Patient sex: F
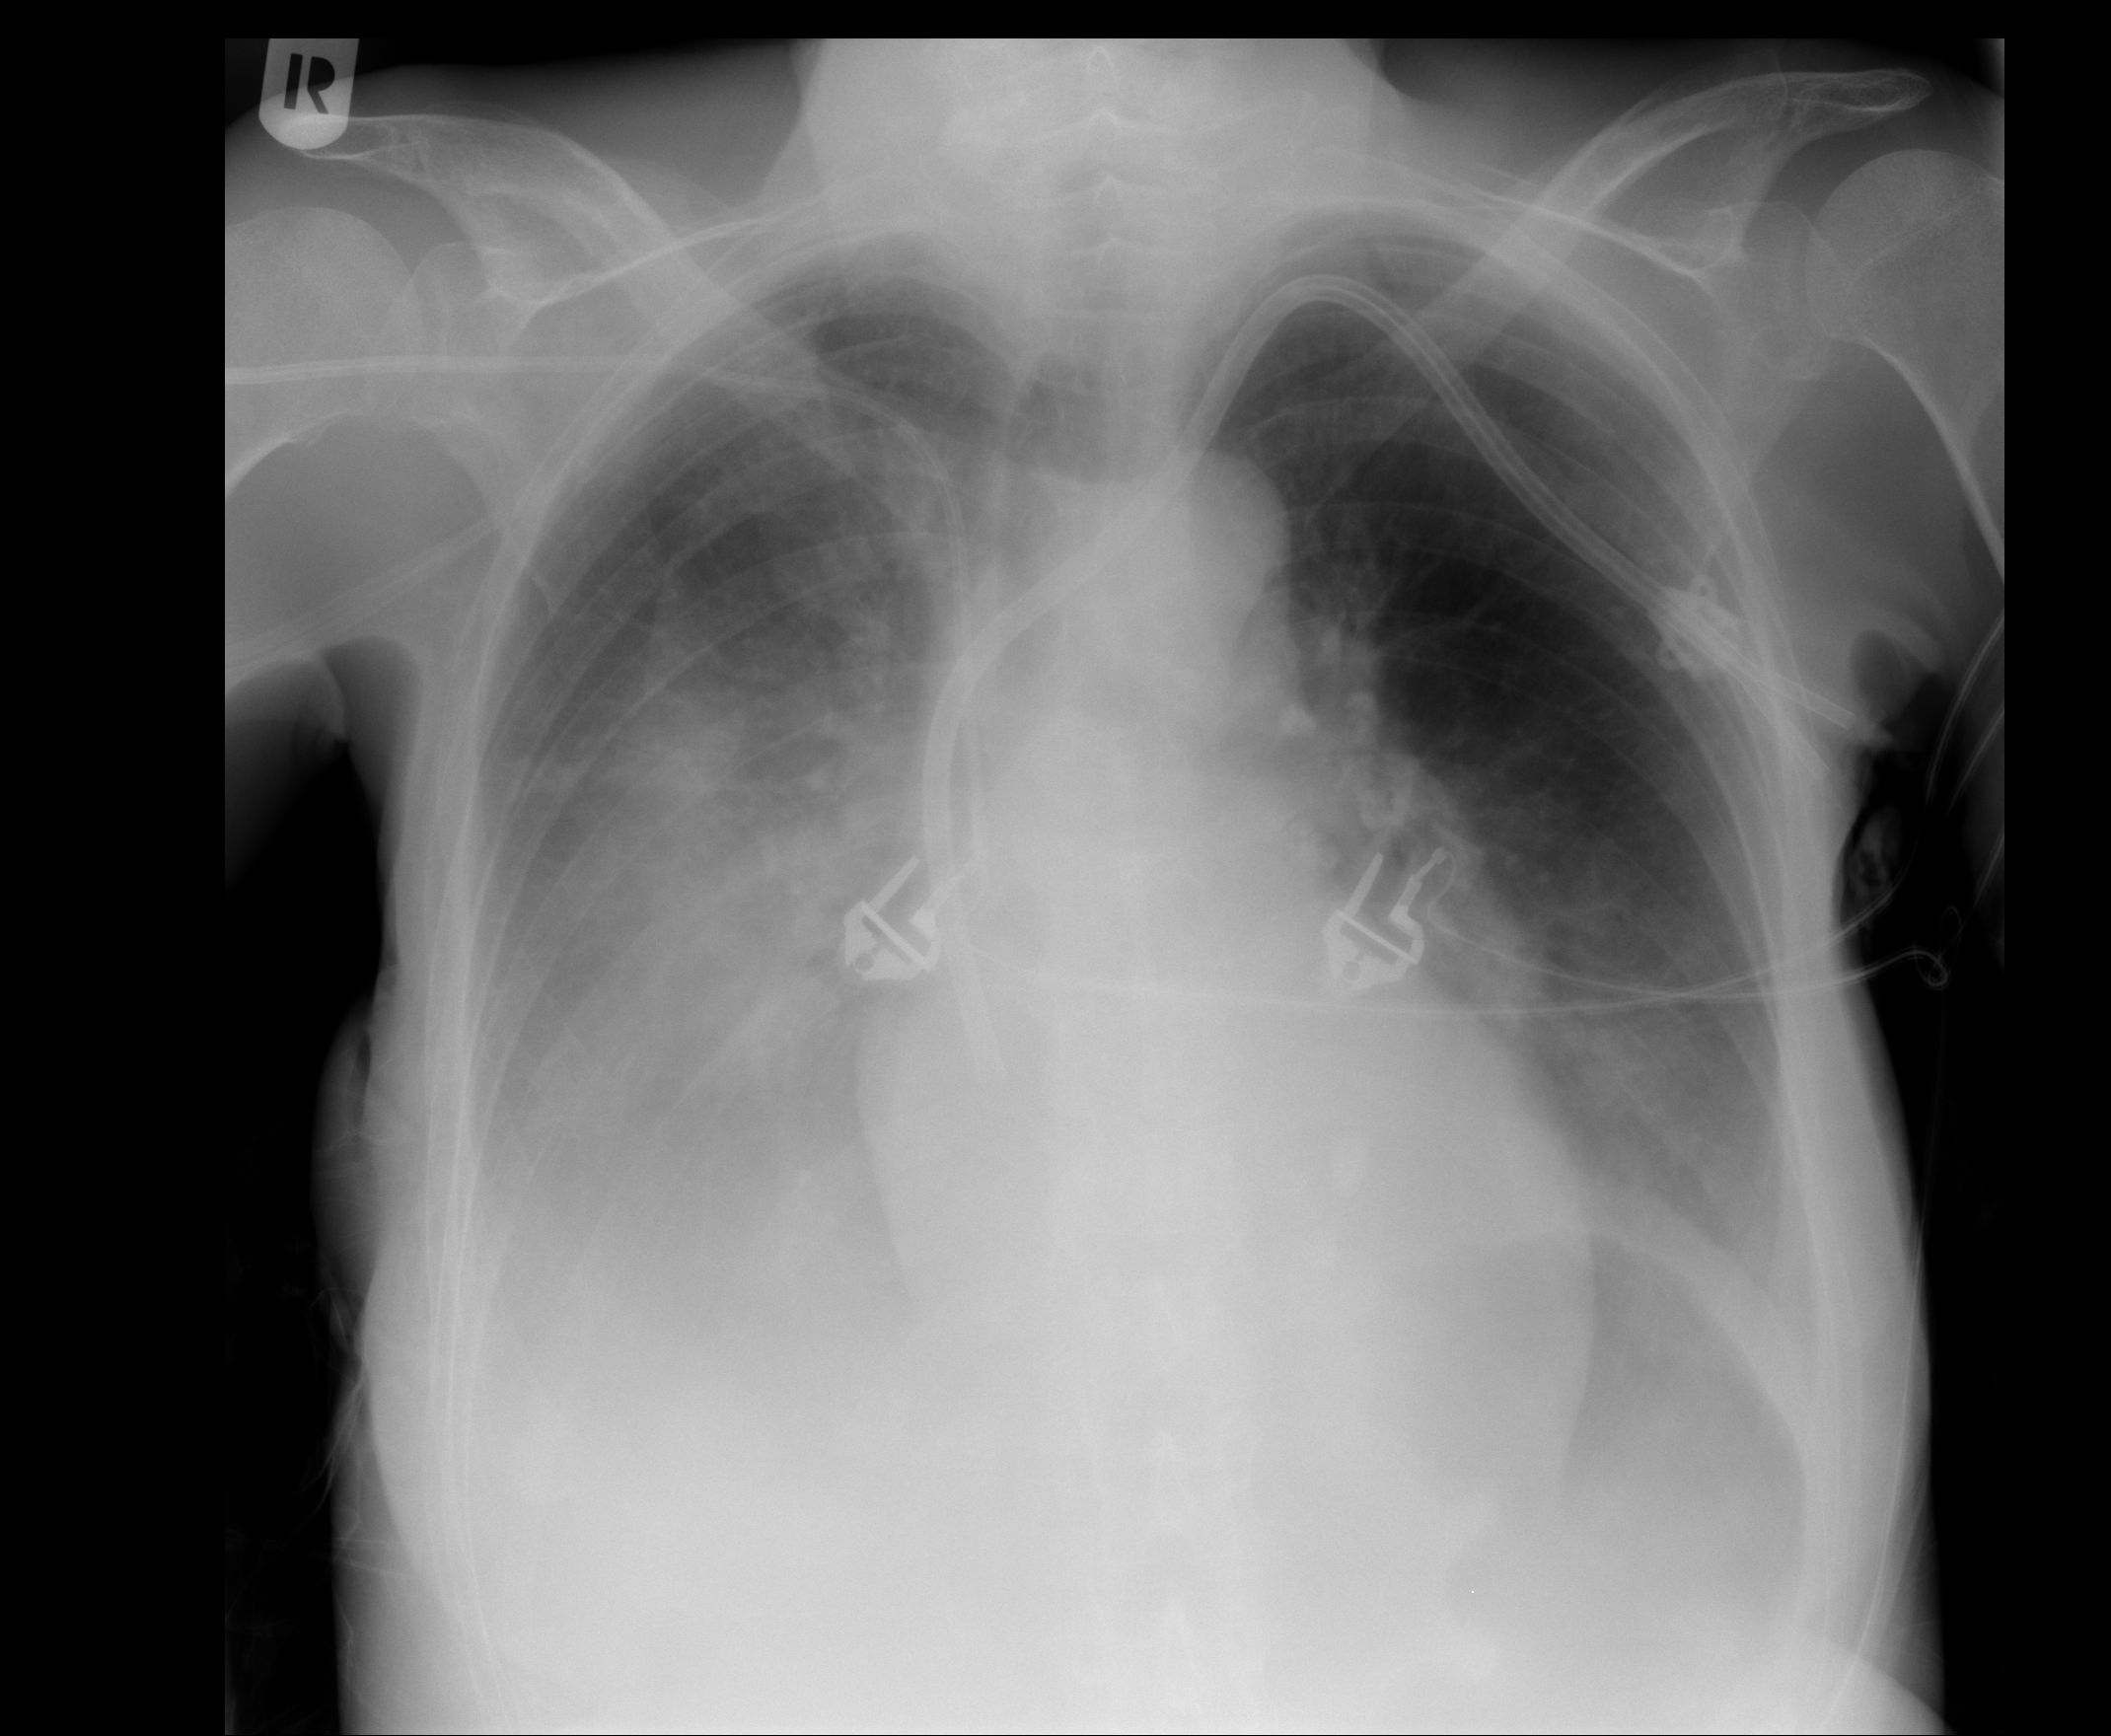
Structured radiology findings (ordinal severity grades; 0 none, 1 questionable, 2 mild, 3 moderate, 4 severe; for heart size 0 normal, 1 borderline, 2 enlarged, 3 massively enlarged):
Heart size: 0
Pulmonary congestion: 0
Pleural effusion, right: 3
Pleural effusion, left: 2
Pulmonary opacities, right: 2
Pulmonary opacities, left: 0
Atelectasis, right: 3
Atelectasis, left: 2